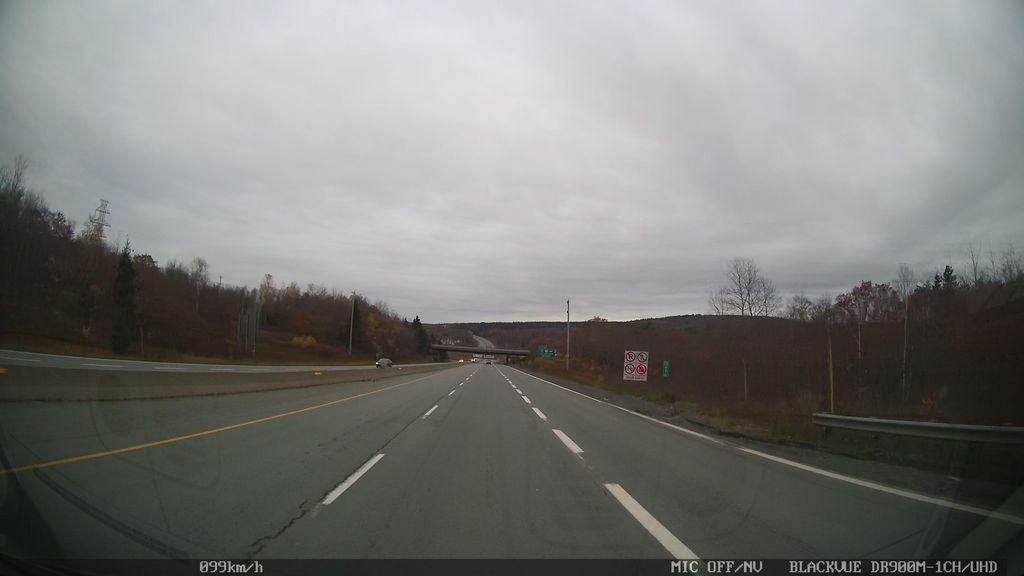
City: halifax